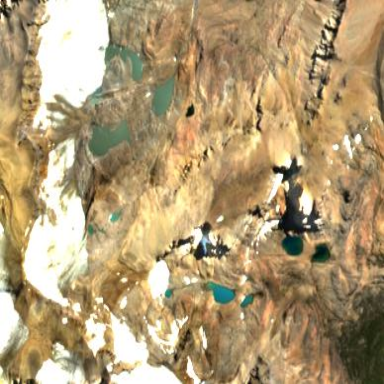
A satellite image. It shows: Stunning view of glacier.